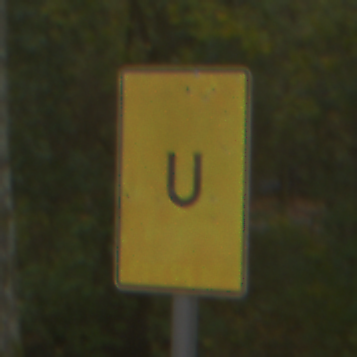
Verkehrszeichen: AnkuendigungOderFortsetzungUmleitungOhnePfeilsymbol
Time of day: Midday
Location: Outdoor (Nature)
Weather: Overcast
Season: Autumn
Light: Natural